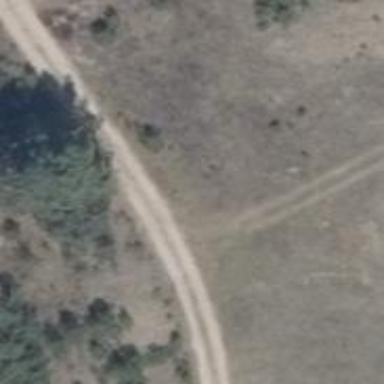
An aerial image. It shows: Gravel track with track type of grade3.